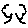
Label: tree